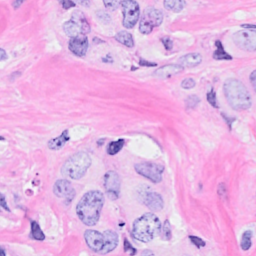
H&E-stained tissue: Breast